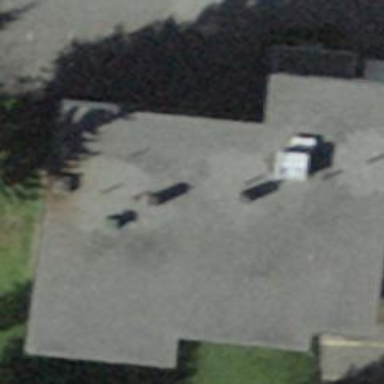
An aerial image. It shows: Flat-roofed building.